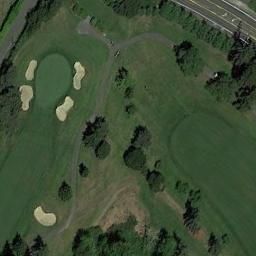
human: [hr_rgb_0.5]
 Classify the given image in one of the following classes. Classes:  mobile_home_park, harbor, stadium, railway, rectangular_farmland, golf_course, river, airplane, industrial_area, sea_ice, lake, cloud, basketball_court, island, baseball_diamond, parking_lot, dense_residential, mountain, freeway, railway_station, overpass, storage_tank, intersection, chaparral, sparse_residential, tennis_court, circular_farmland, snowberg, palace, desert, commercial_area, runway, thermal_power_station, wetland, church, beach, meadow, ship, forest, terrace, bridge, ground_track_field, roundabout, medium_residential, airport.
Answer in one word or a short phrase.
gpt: golf_course